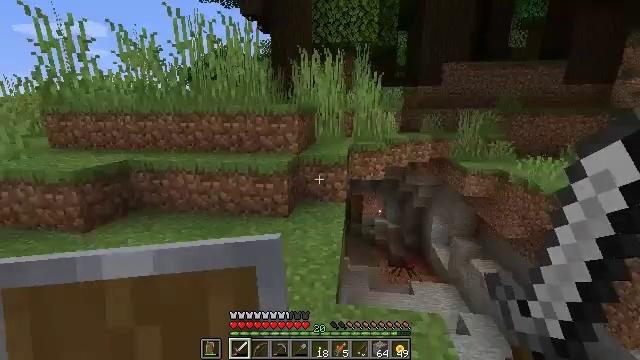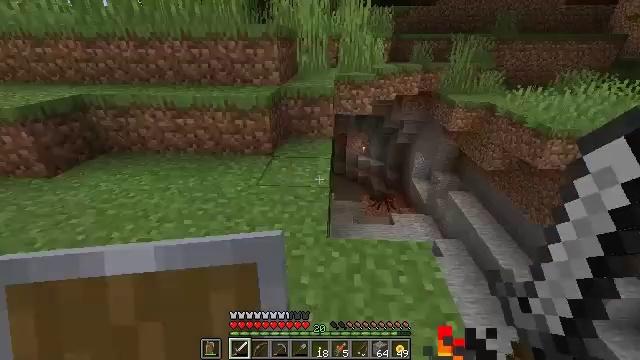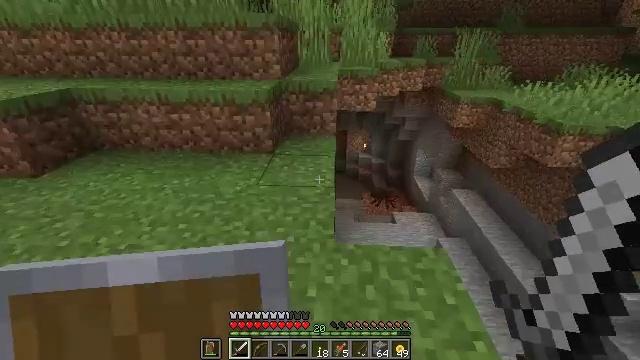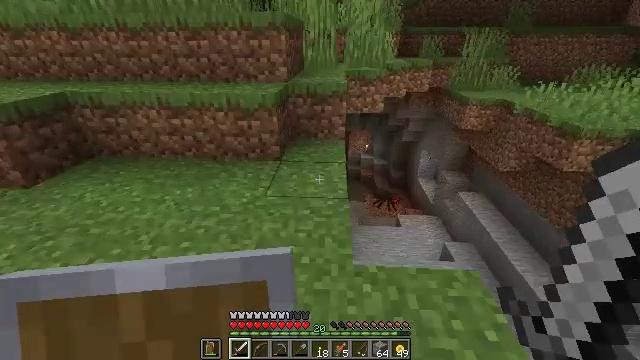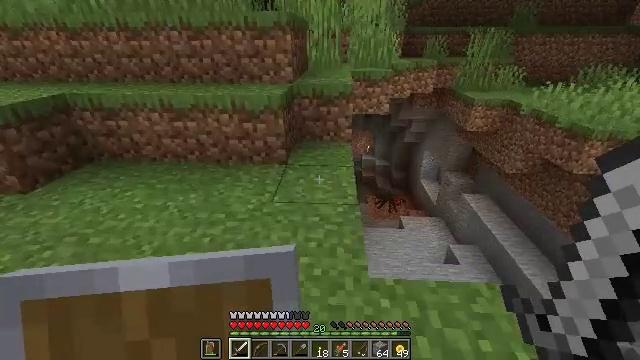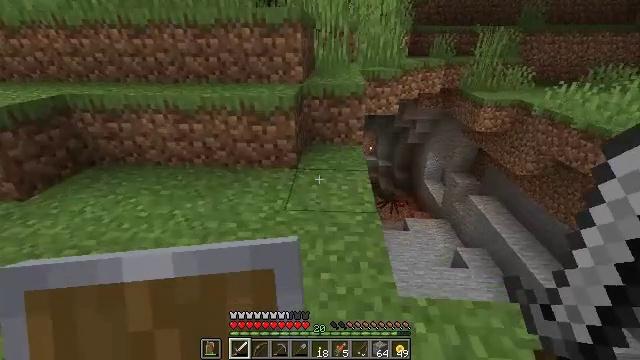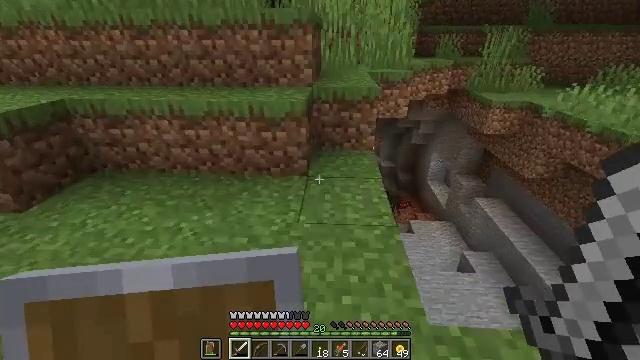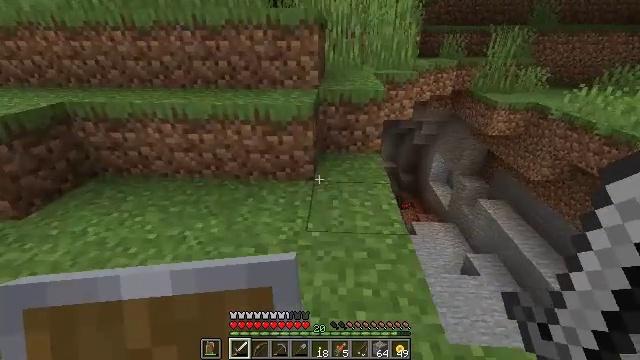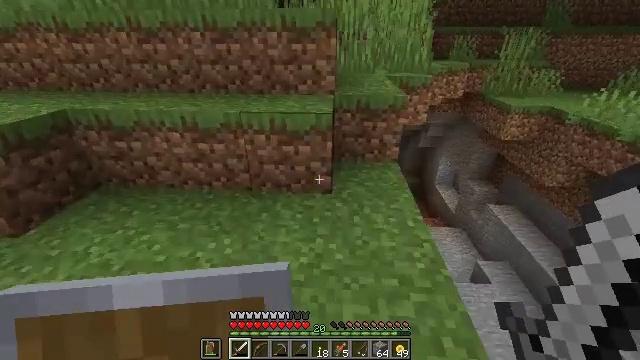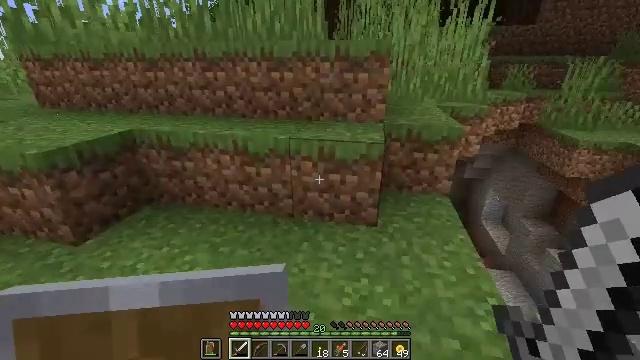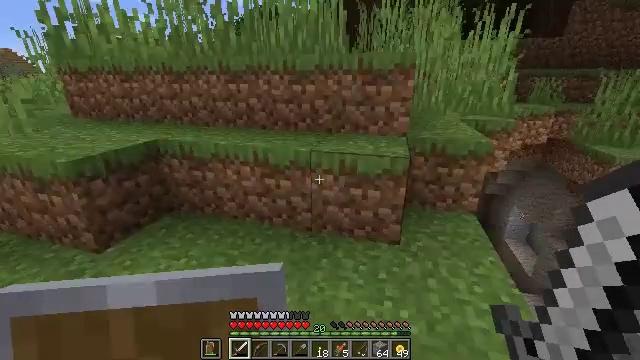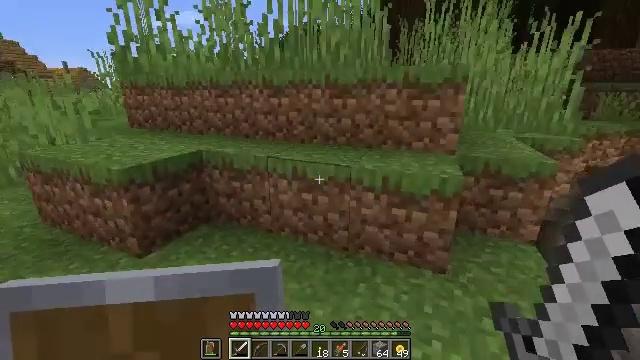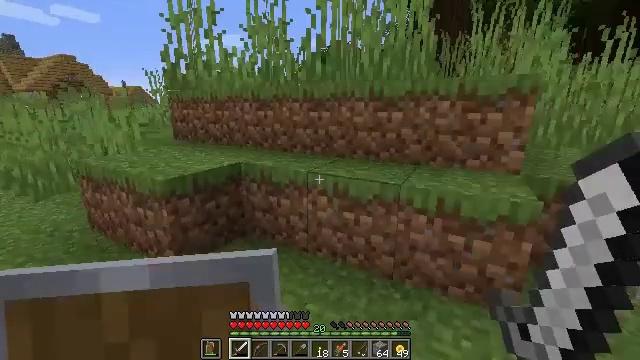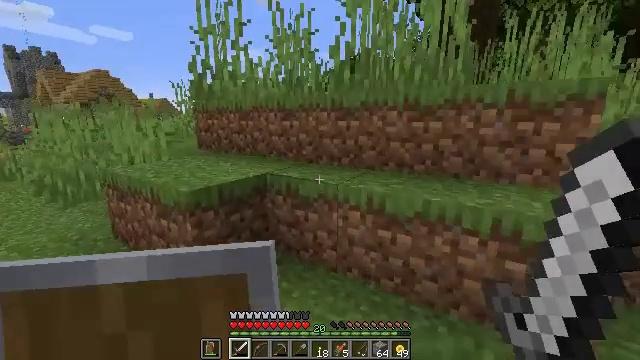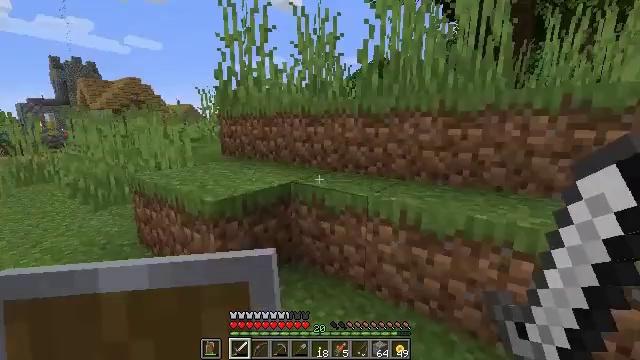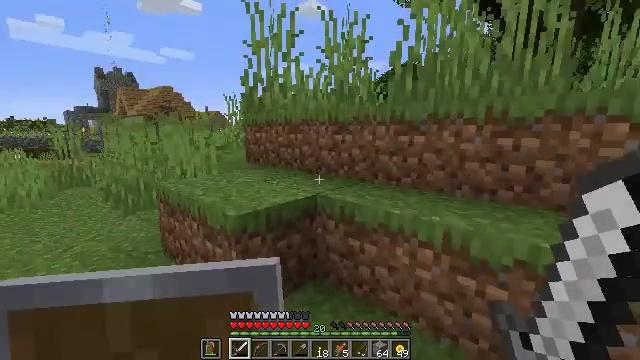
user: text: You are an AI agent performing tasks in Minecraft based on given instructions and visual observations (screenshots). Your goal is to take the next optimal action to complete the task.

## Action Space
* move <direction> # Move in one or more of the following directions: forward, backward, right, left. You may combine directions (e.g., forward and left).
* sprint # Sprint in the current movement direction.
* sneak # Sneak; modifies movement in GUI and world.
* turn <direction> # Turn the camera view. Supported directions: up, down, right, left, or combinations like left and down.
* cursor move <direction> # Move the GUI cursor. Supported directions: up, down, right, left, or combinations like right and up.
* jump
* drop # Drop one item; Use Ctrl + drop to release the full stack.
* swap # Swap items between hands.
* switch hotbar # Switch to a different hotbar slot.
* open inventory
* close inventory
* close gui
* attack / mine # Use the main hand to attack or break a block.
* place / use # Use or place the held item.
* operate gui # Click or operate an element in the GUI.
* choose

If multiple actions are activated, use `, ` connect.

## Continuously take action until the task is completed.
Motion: motion action
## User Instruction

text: Gather the peony by left-clicking.
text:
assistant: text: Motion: move forward, turn right and down
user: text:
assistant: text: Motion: move forward and move left
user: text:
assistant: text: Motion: move forward and move left
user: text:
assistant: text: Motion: move forward and move left
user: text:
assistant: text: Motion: move forward and move left
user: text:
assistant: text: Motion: move forward and move left
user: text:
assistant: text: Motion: move forward and move left
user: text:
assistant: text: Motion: move forward and move left
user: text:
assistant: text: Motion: move forward and move left, turn left and up
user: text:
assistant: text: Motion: move forward and move left, turn left and up
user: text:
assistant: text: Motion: move forward and move left, turn left and up
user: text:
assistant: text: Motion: move forward and move left, turn left and up
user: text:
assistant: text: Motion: move forward and move left, turn left and up
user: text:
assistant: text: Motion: move forward, turn left and up
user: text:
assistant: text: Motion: move forward, turn left and up
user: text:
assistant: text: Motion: move forward, turn left and up
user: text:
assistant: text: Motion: move forward, turn left
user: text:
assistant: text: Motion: move forward, turn left
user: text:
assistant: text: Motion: move forward, jump
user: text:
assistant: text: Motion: move forward, jump
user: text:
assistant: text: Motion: move forward, jump
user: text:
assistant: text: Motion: move forward, jump
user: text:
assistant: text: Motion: move forward, turn right
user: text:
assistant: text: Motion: move forward, turn right and up
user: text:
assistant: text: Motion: move forward, turn right
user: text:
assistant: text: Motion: move forward, turn right
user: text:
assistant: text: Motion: move forward, turn right and up
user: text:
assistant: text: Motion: move forward, turn right
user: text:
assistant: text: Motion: move forward, turn right and up
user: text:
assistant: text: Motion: move forward, turn right